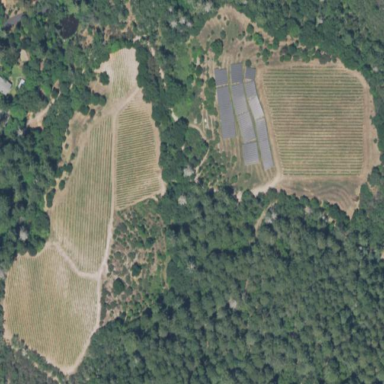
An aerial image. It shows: Vineyard with wine grapes as the main crop.